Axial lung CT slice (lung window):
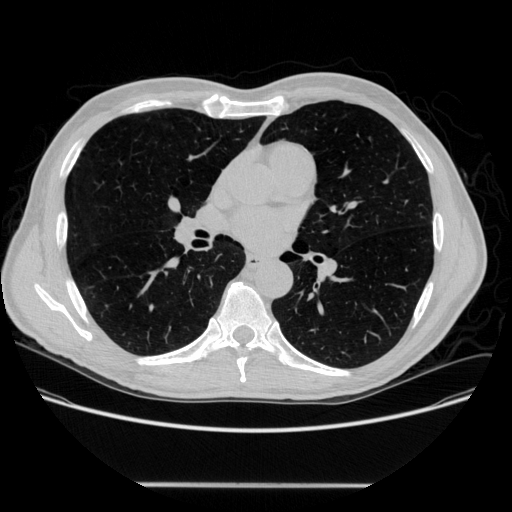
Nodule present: no